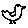
Label: bird